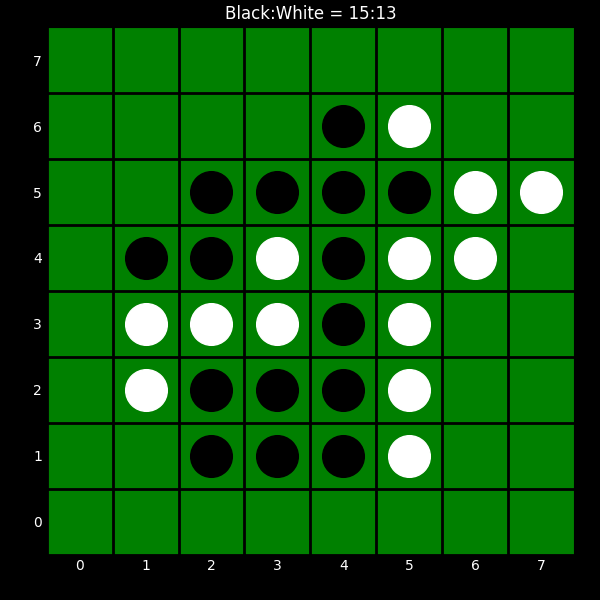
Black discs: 15
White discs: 13